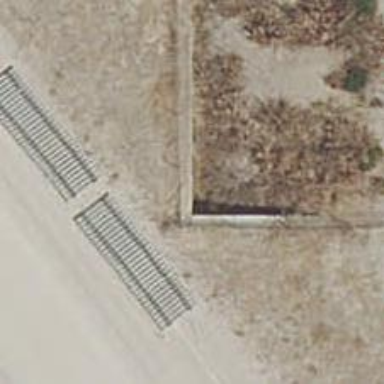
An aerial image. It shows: Retaining wall.